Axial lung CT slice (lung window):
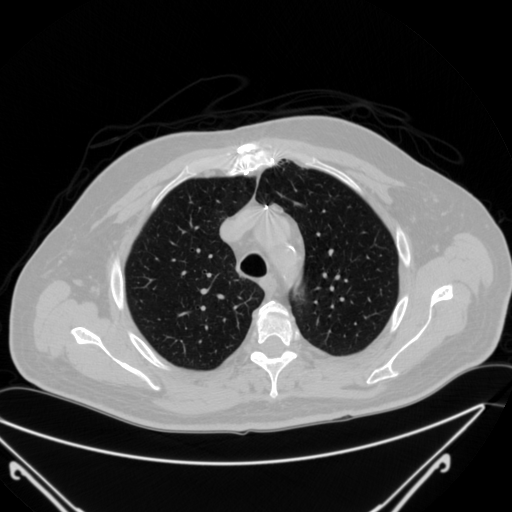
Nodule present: no